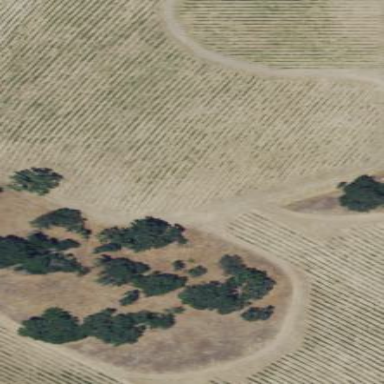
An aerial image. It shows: Beautiful vineyard in the countryside.